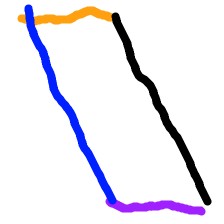
Shape: parallelogram